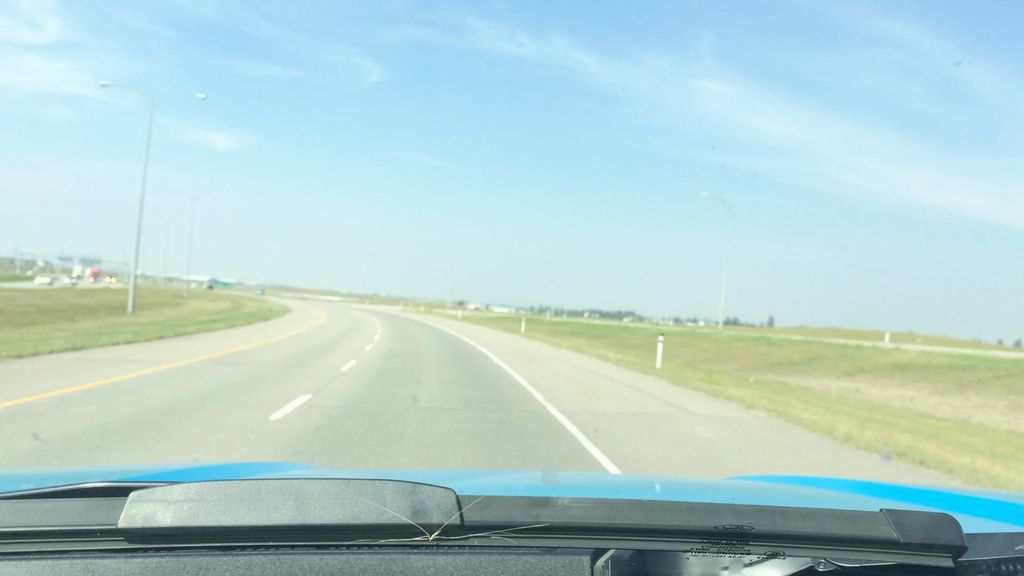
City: calgary